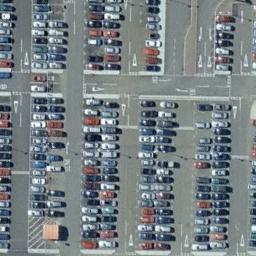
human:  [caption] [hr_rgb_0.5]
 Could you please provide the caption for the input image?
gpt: There are a dozen cars in the parking lot .

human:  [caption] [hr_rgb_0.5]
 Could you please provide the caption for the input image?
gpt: The parking lot is full of cars .

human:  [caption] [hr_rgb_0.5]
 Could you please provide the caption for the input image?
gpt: The parking lot has lots of neatly arranged cars of different colors .

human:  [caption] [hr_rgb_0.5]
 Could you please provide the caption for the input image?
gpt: There are numerous different colors and styles of cars in the parking lot .

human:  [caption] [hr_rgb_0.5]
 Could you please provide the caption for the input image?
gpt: There are many cars on the parking lot .